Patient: sex M, age 80
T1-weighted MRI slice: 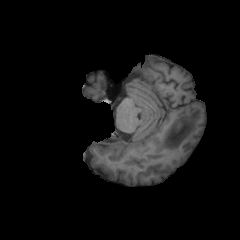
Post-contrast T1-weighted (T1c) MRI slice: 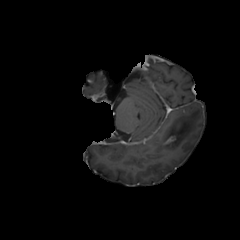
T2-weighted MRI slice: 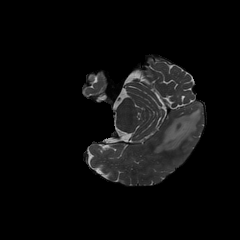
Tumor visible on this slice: yes
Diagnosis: Glioblastoma, IDH-wildtype
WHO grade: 4